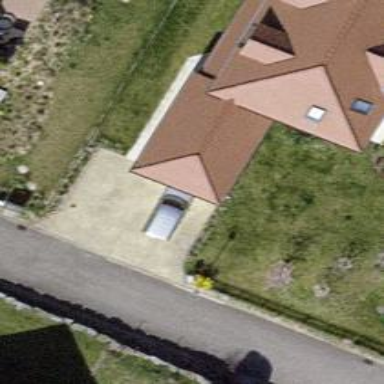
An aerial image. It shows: Garage.